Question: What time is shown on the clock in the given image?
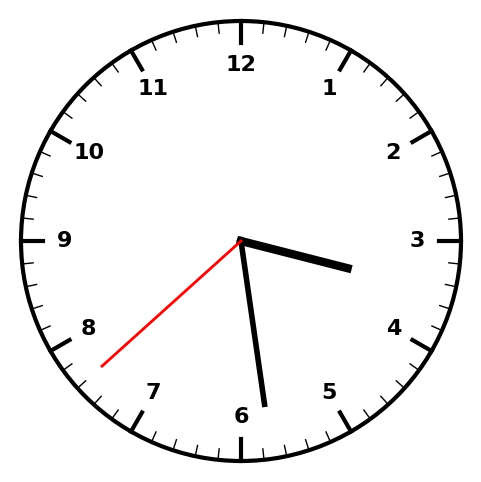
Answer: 03:28:38